Interaction volume radius: 5 \u00c5
Interaction volume height: 30 \u00c5
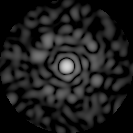
Disorder parameter: 0.8476